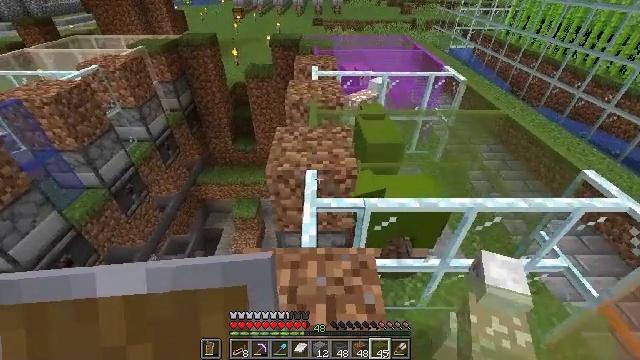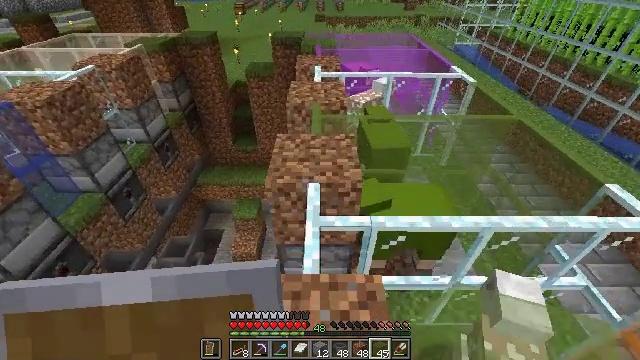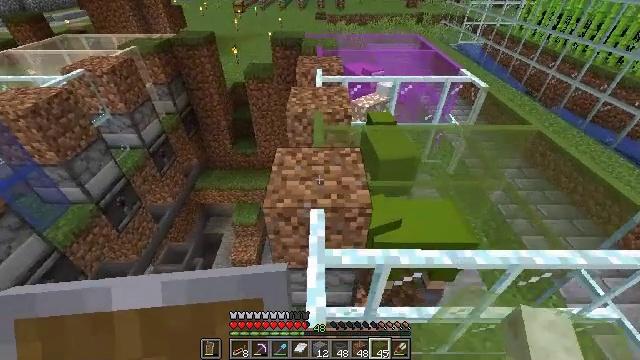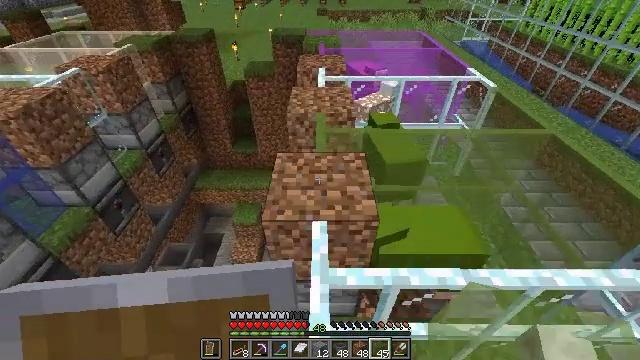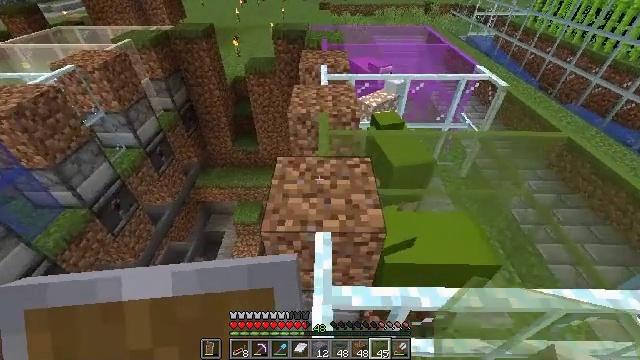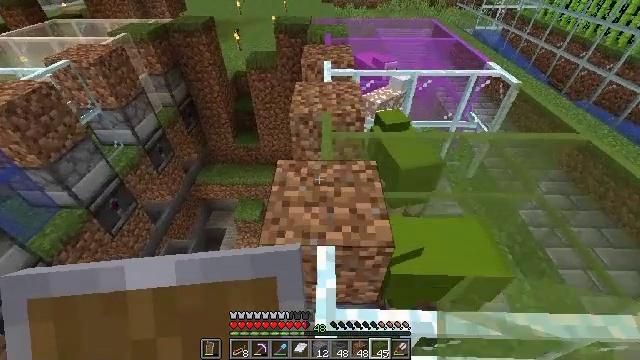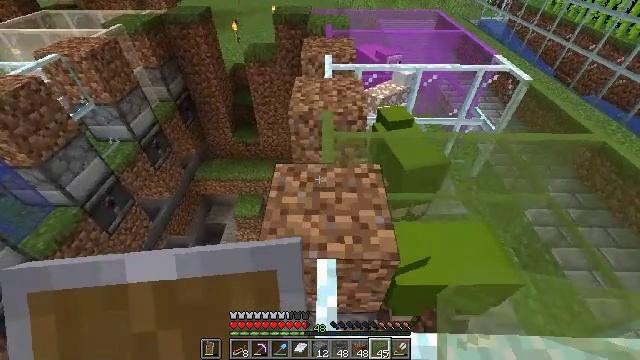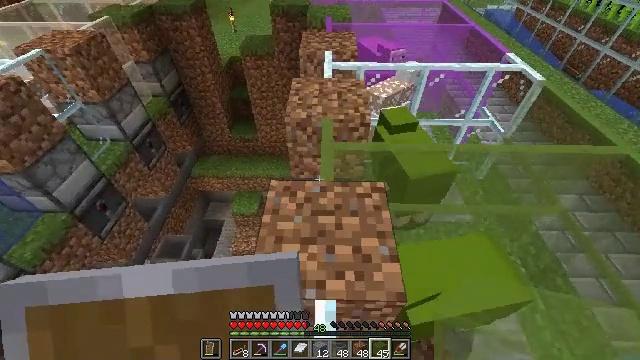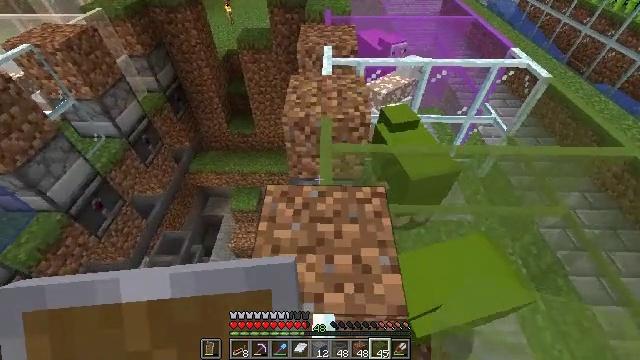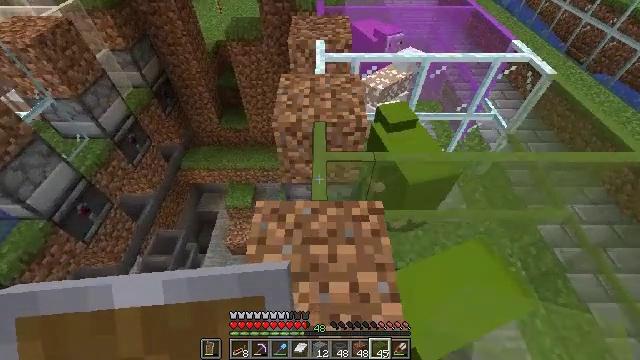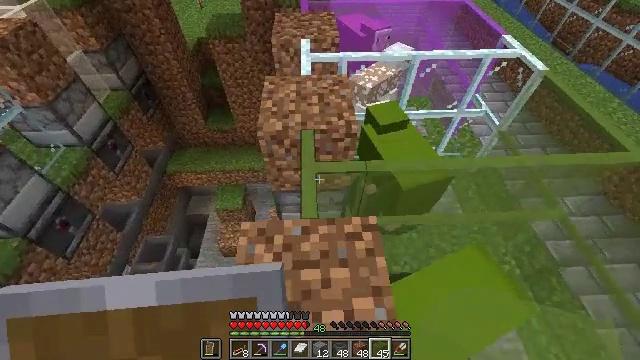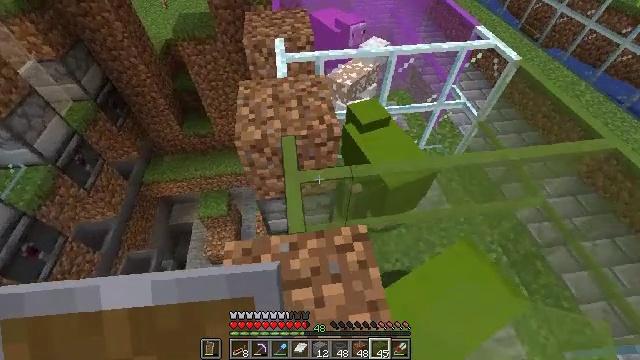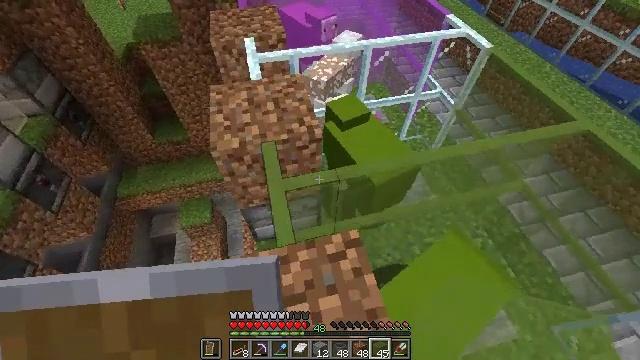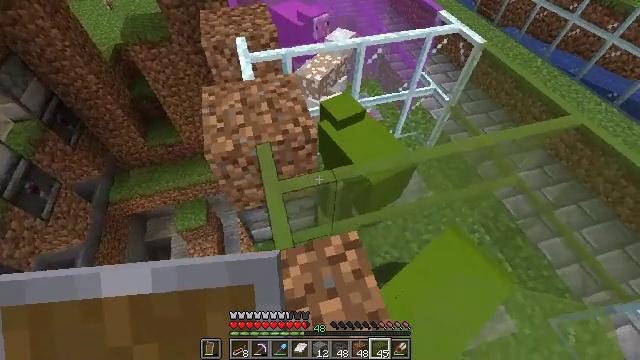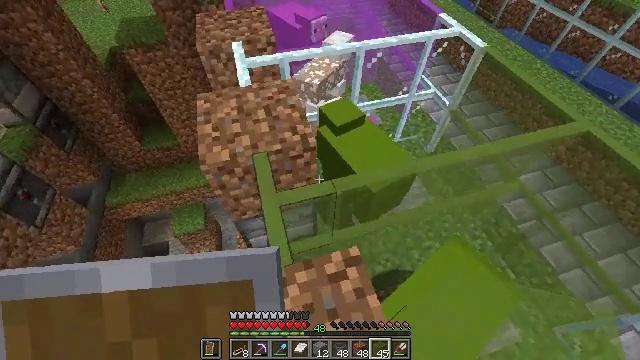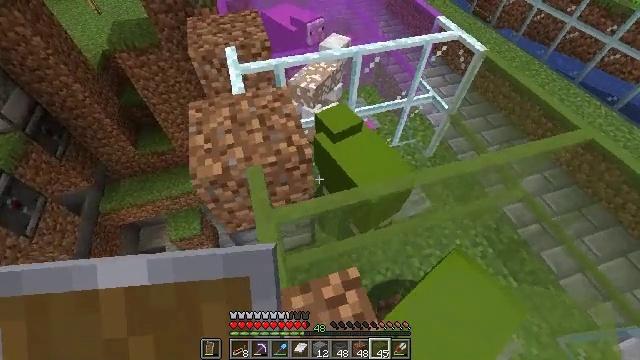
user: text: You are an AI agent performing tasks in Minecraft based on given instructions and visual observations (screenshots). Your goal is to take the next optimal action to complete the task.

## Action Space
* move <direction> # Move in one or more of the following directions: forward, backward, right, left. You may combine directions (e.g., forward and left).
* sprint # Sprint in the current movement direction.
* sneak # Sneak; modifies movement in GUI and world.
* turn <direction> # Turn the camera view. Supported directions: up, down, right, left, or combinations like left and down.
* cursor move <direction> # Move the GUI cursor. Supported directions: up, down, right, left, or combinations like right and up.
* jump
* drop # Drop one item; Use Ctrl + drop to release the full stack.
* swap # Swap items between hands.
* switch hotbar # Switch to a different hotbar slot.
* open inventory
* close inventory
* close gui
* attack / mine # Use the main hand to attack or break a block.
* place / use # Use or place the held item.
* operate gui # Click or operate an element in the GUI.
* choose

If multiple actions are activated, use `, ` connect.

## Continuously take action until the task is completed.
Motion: motion action
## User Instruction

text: Smash the green stained glass pane to retrieve it.
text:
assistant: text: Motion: move forward
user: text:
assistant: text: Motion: move forward
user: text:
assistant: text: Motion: move forward
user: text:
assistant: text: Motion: move forward, turn down
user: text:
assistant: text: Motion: move forward, turn down
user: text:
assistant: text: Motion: move forward, turn down
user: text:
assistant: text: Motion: move forward, turn down
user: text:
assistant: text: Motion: move forward, turn down
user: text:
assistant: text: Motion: move forward, turn right and down
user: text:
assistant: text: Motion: move forward, turn right and down
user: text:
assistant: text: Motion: turn right and down
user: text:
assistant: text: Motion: turn right and down
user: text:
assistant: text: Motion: turn right
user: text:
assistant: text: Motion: move forward
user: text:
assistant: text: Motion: move forward
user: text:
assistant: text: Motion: move forward, turn right
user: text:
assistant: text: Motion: move forward, turn right
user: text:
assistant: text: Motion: move forward, turn right and down
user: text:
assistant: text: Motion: turn right
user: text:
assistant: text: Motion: turn right and down
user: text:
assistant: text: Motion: turn right
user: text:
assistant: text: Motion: no_op
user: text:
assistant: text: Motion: no_op
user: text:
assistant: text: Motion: no_op
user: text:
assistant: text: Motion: no_op
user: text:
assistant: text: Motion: turn right
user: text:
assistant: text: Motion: turn right
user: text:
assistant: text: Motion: move forward, turn right
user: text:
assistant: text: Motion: move forward
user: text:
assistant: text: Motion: move forward, turn right